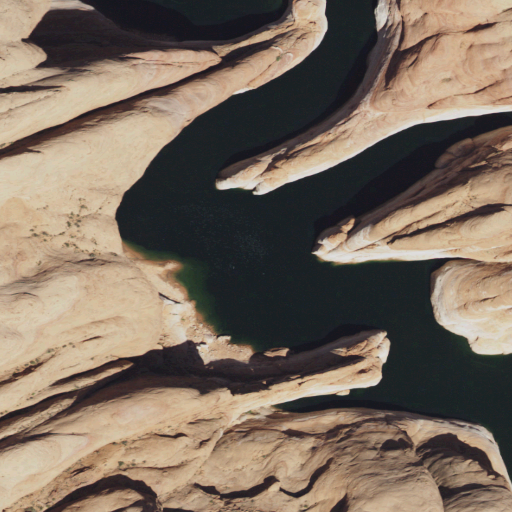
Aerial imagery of valley in Utah named Moepitz Canyon containing shrub, open water, barren land, grassland, and herbaceous wetlands